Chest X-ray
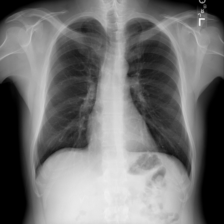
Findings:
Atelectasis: negative
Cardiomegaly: negative
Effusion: negative
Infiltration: negative
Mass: negative
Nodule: negative
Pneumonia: negative
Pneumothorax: negative
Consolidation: negative
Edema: negative
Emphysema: negative
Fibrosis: negative
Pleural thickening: negative
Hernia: negative